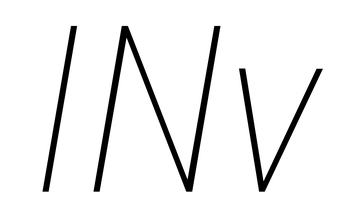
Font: Roboto-Italic_Condensed_Thin_Italic